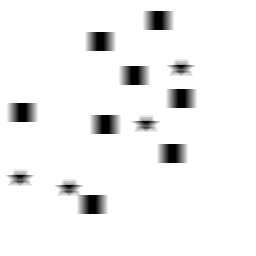
Squares: 8
Triangles: 0
Stars: 4
Total shapes: 12